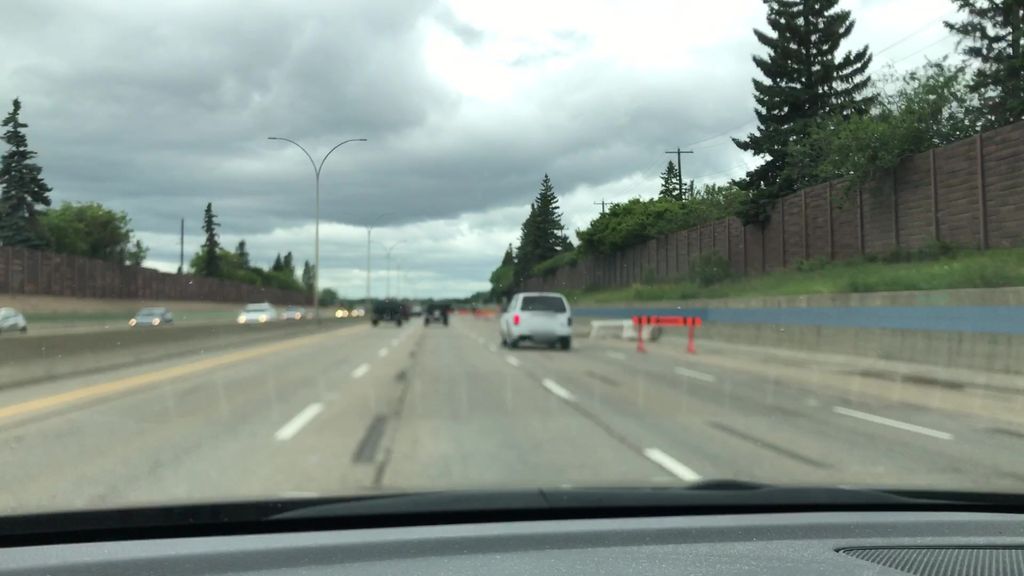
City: edmonton